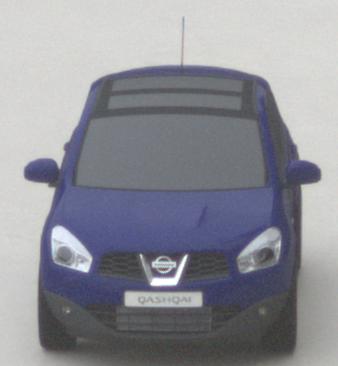
Make: Nissan
Model: Qashqai 1.6
Detailed model: Qashqai (J10)
Model produced from: 2010/03
Model produced until: 2010/08
Doors: 5
Color: blue
Road condition: dry road
Daytime: morning or afternoon
Contrast: low contrast